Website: slack
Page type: payment
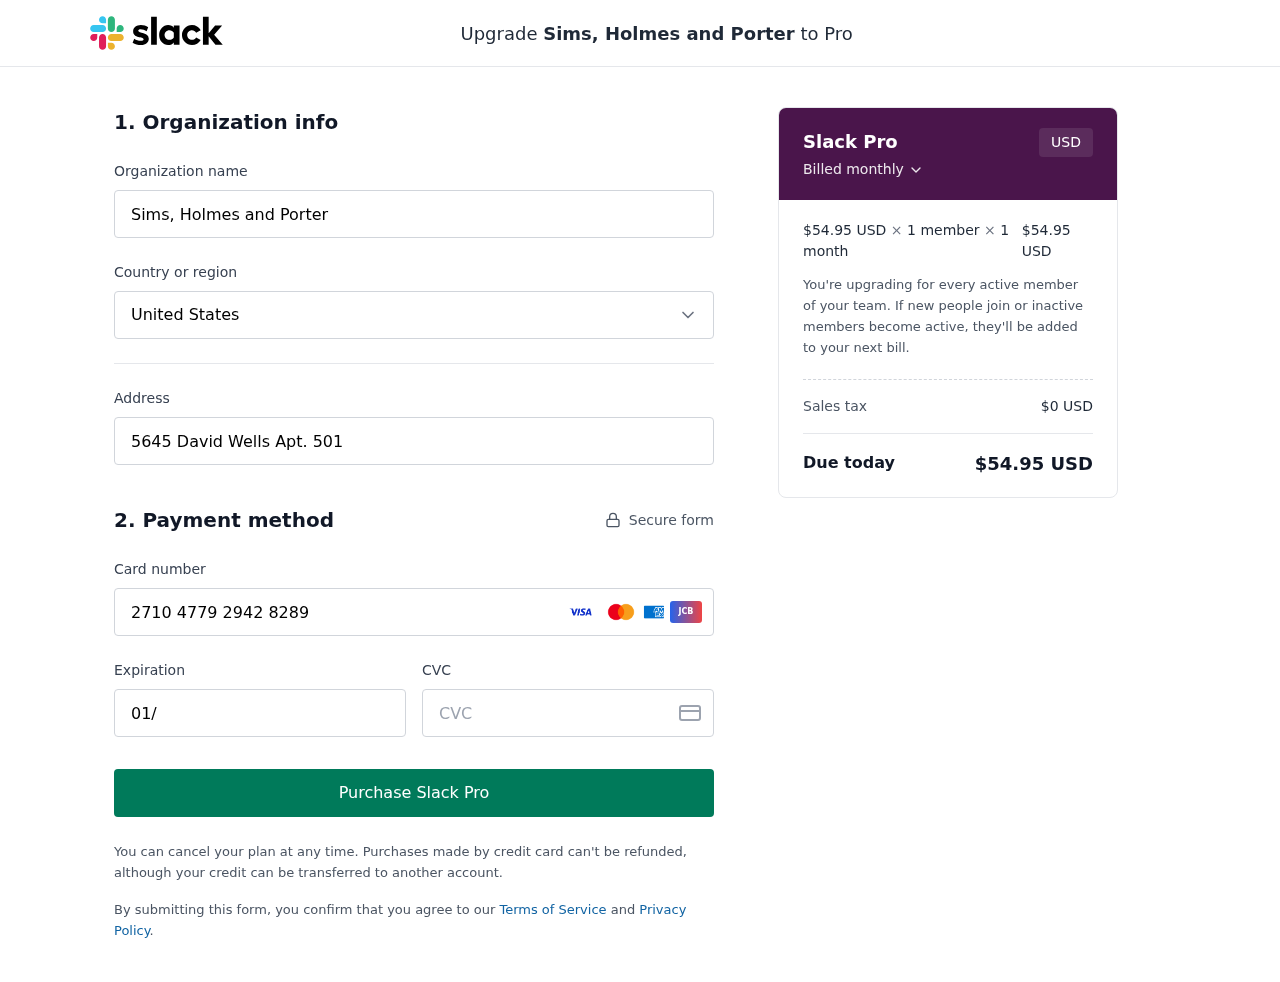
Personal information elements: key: PII_CARD_CVV
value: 625
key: PII_CARD_EXPIRY
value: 01/29
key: PII_CARD_NUMBER
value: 2710 4779 2942 8289
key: PII_COMPANY
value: Sims, Holmes and Porter
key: PII_COUNTRY
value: United States
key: PII_STREET
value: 5645 David Wells Apt. 501
Product elements: key: PRODUCT1_PRICE
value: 54.95
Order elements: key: ORDER_SUBTOTAL
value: $54.95 USD
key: ORDER_TAX
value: $0 USD
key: ORDER_TOTAL
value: $54.95 USD